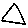
Label: triangle